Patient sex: F
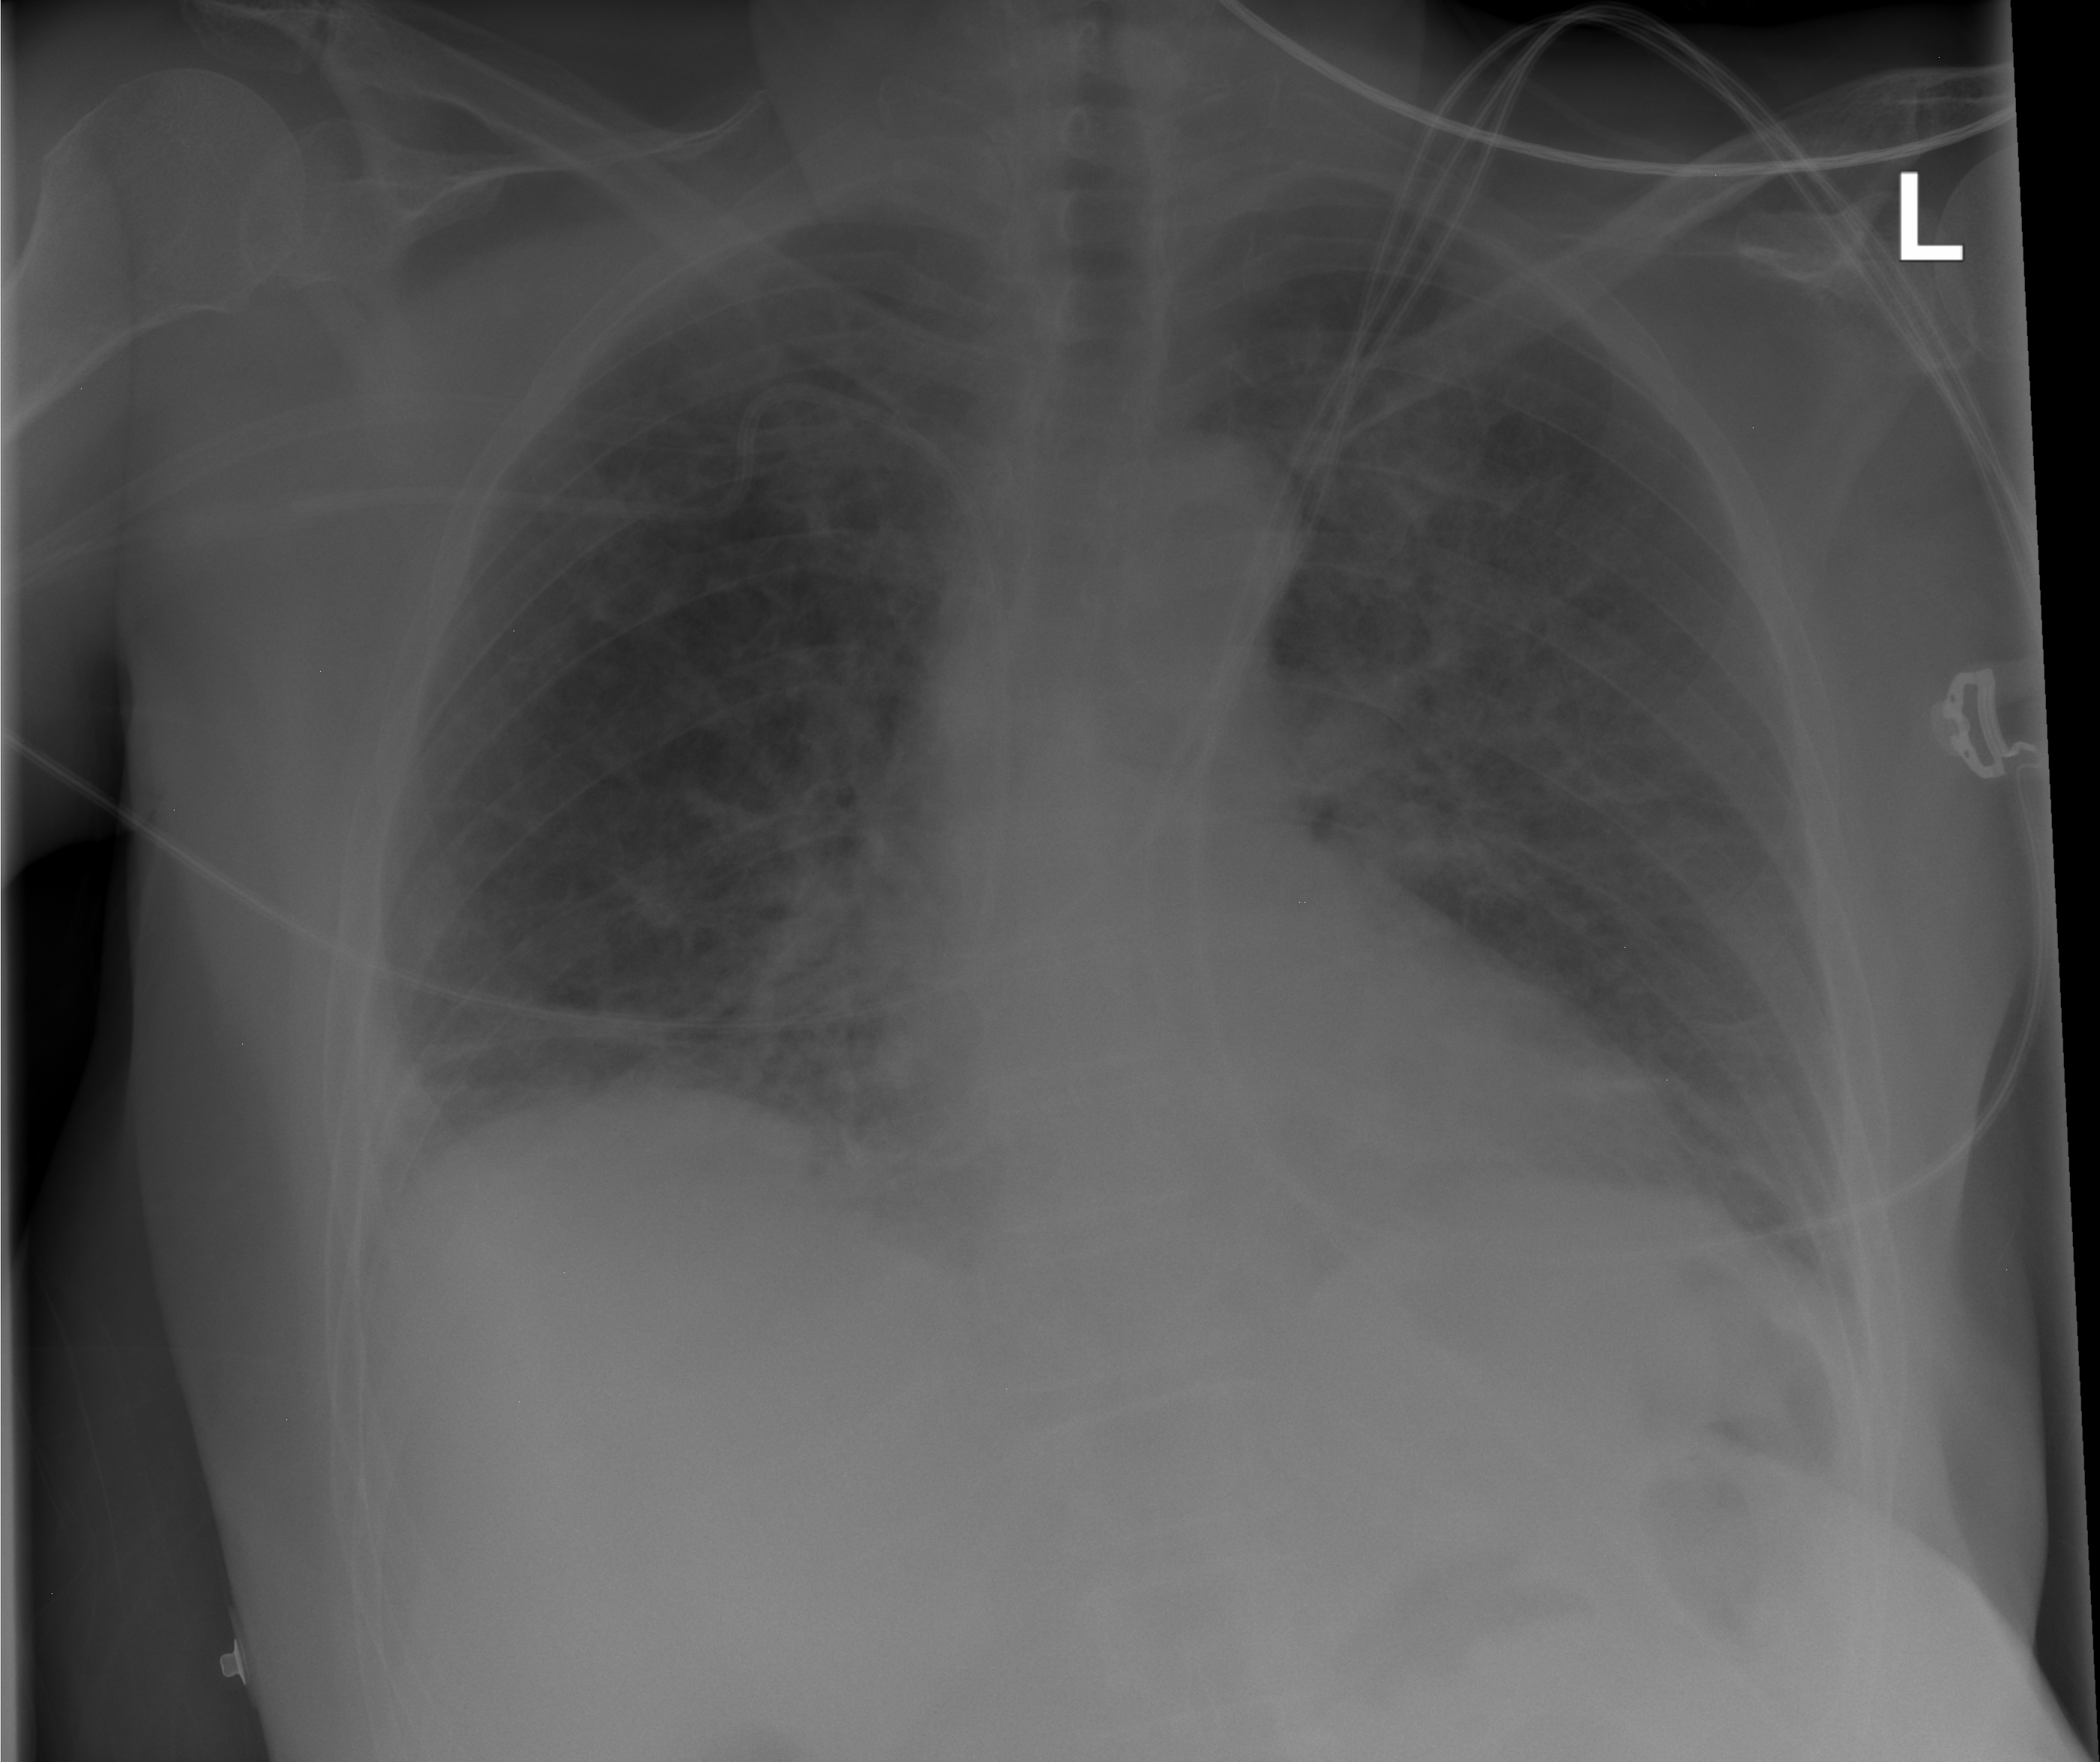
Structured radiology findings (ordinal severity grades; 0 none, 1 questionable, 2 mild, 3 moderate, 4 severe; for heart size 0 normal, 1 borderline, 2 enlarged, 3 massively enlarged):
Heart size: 0
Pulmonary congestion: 0
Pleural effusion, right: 0
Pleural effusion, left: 0
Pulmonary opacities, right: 0
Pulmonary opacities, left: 2
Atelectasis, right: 2
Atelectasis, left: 1